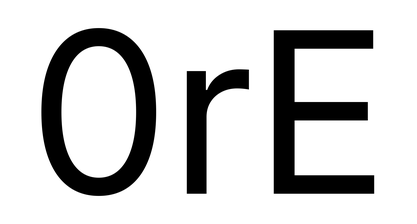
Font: Inter_Regular